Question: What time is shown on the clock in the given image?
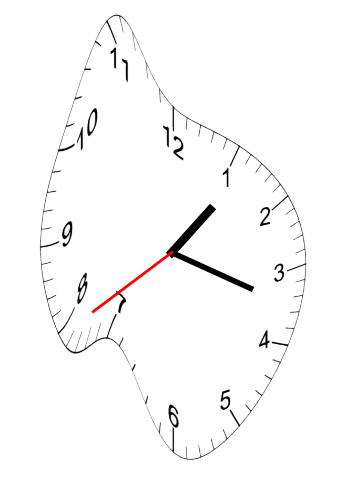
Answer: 01:17:39